如图，椭圆 $\Gamma: \frac{y^2}{2} + x^2 = 1$ 的上、下焦点分别为 $F_1$、$F_2$，过上焦点 $F_1$ 与 $y$ 轴垂直的直线交椭圆于 $M$、$N$ 两点，动点 $P$、$Q$ 分别在直线 $MN$ 与椭圆 $\Gamma$ 上。

\noindent (1) 求线段 $MN$ 的长；

\noindent (2) 若线段 $PQ$ 的中点在 $x$ 轴上，求 $\triangle F_2PQ$ 的面积；

\noindent (3) 是否存在以 $F_2Q$、$F_2P$ 为邻边的矩形 $F_2QEP$，使得点 $E$ 在椭圆 $\Gamma$ 上？若存在，求出所有满足条件的点 $Q$ 的纵坐标；若不存在，请说明理由。

\vspace{1em}
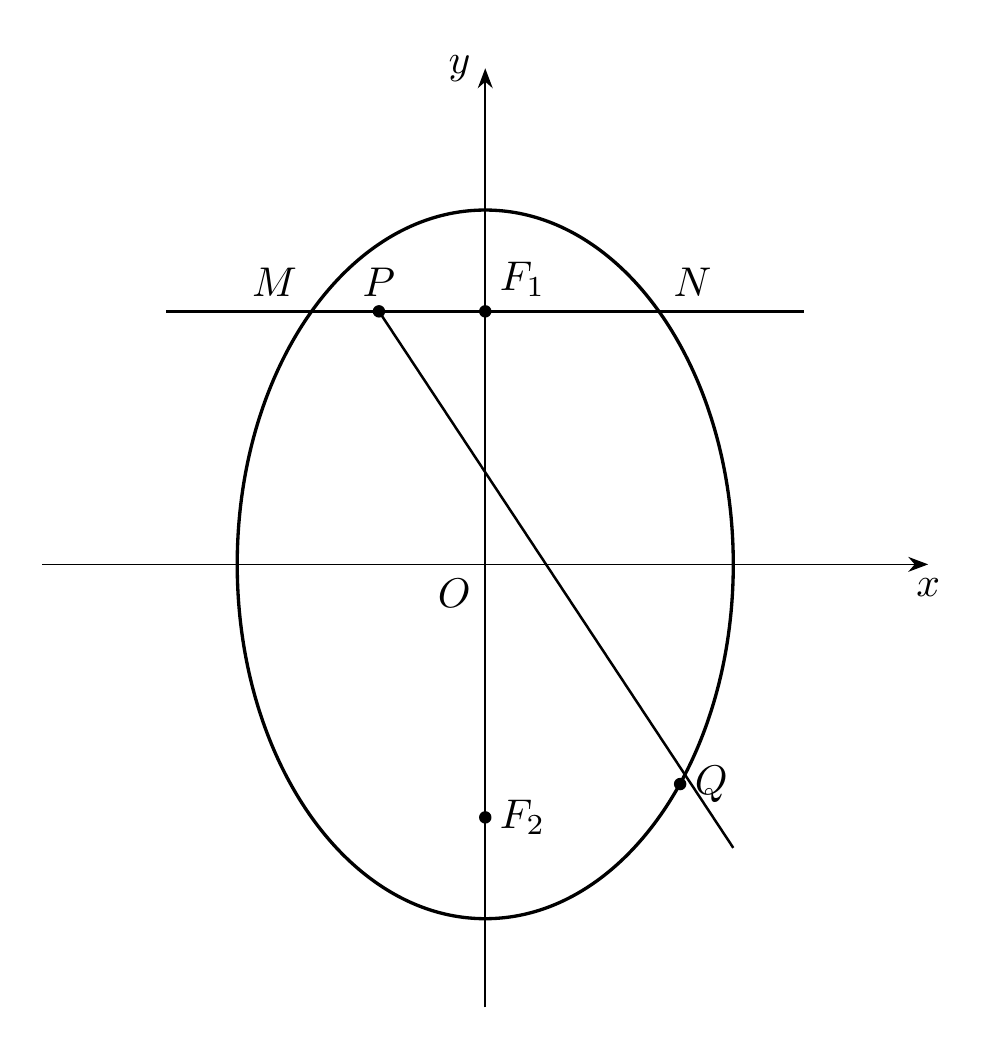
【解答】

\noindent \textbf{【答案】}
\noindent (1) $|MN| = \sqrt{2}$
\noindent (2) $\frac{\sqrt{2}}{2}$
\noindent (3) $-2 + \sqrt{2}$ 或 $-1$。

\vspace{1em}

\noindent \textbf{【分析】}
(1) 根据已知求出点 $N$ 的横坐标，根据对称性可得线段 $MN$ 的长；
(2) 线段 $PQ$ 的中点在 $x$ 轴上，得 $Q$ 点纵坐标，代入椭圆方程得 $Q$ 点横坐标，此时 $QF_1 \perp x$ 轴，易得其面积；
(3) 假设存在 $F_2Q$，$F_2P$ 为邻边的矩形 $F_2QEP$，使得点 $E$ 在椭圆 $C$ 上，设 $P(x_0, 1)$，$Q(x_1, y_1)$，$E(x_2, y_2)$，由平行四边形对角线互相平分把 $E$ 点坐标用 $P, Q$ 点坐标表示，然后把 $Q, E$ 坐标代入椭圆方程，利用垂直得向量的数量积为 0，得出 $x_1, y_1, x_0$ 的关系，结合起来可得 $x_0 = 0$ 或 $x_0 = -x_1$，再分别代入求得 $y_1$，得结论。

\vspace{1em}

\noindent \textbf{【详解】}
(1) 由 $\Gamma: \frac{y^2}{2} + x^2 = 1$ 可得：$a = \sqrt{2}$，$b = 1$，从而 $c = \sqrt{a^2 - b^2} = 1$，
所以令 $y = 1$，则 $\frac{1}{2} + x^2 = 1$，解得：$x = \pm \frac{\sqrt{2}}{2}$，
所以 $|MN| = \sqrt{2}$。

(2) 线段 $PQ$ 的中点在 $x$ 轴上，则 $y_P = 1$，所以 $y_Q = -1$，即 $QF_2 \perp y$ 轴，
所以令 $y = -1$，则 $\frac{1}{2} + x^2 = 1$，解得：$x = \pm \frac{\sqrt{2}}{2}$，
所以 $S_{\triangle PQF_2} = \frac{1}{2} |F_2Q| \cdot |F_1F_2| = \frac{1}{2} \times \frac{\sqrt{2}}{2} \times 2 = \frac{\sqrt{2}}{2}$；

(3) 假设存在以 $F_2Q$，$F_2P$ 为邻边的矩形 $F_2QEP$，使得点 $E$ 在椭圆 $C$ 上，
设 $P(x_0, 1)$，$Q(x_1, y_1)$，$E(x_2, y_2)$，$F_2(0, -1)$，
因为四边形 $F_2QEP$ 是矩形，一定为平行四边形，所以 $\overrightarrow{F_2P} + \overrightarrow{F_2Q} = \overrightarrow{F_2E}$，
则 $x_2 = x_0 + x_1$，$y_2 = y_1 + 2$，所以 $E(x_0 + x_1, y_1 + 2)$，
$Q, E$ 都在椭圆上，$\begin{cases} \frac{y_1^2}{2} + x_1^2 = 1 \\ \frac{(y_1+2)^2}{2} + (x_1+x_0)^2 = 1 \end{cases}$，变形得 $x_0^2 + 2x_1x_0 + 2y_1 + 2 = 0$ ①，
又 $QF_2 \perp PF_2$，所以 $\overrightarrow{F_2Q} \cdot \overrightarrow{F_2P} = 0$，即 $(x_1, y_1+1) \cdot (x_0, 2) = 2(y_1+1) + x_1x_0 = 0$，
则 $2y_1 + 2 = -x_1x_0$ ②，
②代入①得 $x_0^2 + x_0x_1 = 0$，解得：$x_0 = 0$ 或 $x_0 = -x_1$，
若 $x_0 = 0$ 时，$y_1 = -1$，$x_1 = \pm \frac{\sqrt{2}}{2}$，此时 $P$ 与 $F_1$ 重合，$Q$ 点坐标为 $(\pm \frac{\sqrt{2}}{2}, -1)$；
若 $x_0 = -x_1$ 时，联立 $\begin{cases} \frac{y_1^2}{2} + x_1^2 = 1 \\ \frac{(y_1+2)^2}{2} + (x_1+x_0)^2 = 1 \end{cases}$，
消去 $x_1$ 可得：$y_1^2 + 4y_1 + 2 = 0$，解得：$y_1 = -2 \pm \sqrt{2}$，
因为 $y_1 \in [-\sqrt{2}, \sqrt{2}]$，所以 $y_1 = -2 + \sqrt{2}$，
所以存在满足题意的 $Q$ 点，其纵坐标为 $-2 + \sqrt{2}$ 或 $-1$。

\noindent \textbf{【点睛】} 思路点睛：对于圆锥曲线中探索性问题，求解步骤如下：
第一步：假设结论存在；
第二步：结合已知条件进行推理求解；
第三步：若能推出合理结果，经验证成立即可肯定正确；若推出矛盾，即否定假设；
第四步：反思回顾，查看关键点、易错点及解题规范。

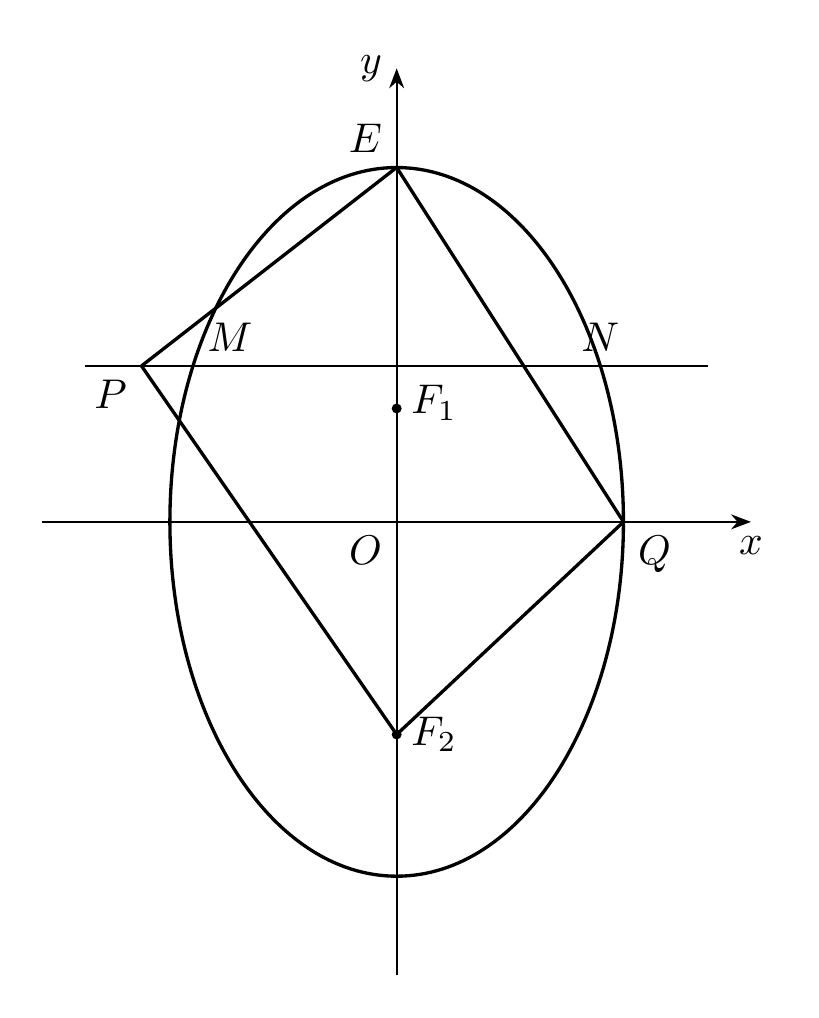